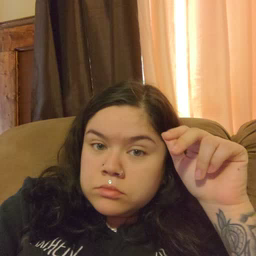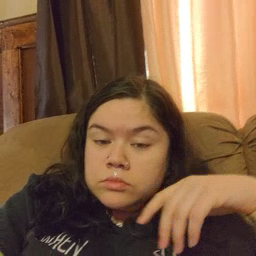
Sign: drop